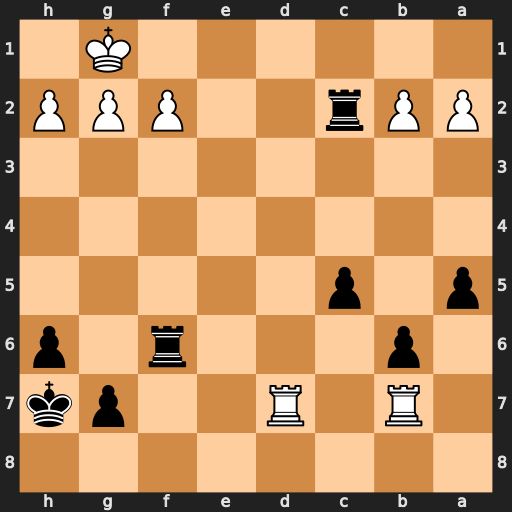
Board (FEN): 8/1R1R2pk/1p3r1p/p1p5/8/8/PPr2PPP/6K1
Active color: b
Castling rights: -
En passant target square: -
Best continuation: Rc1+ Rd1 Rxd1#